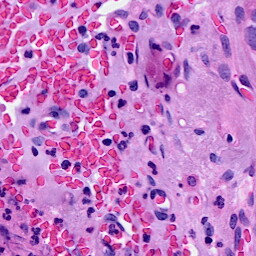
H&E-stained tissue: Breast